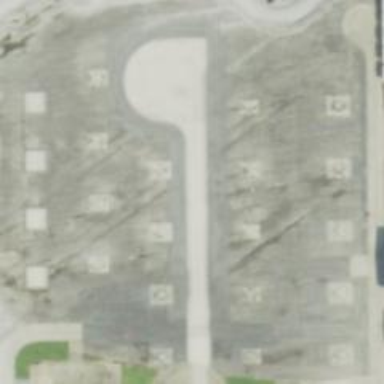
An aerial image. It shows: Apron at the airport.